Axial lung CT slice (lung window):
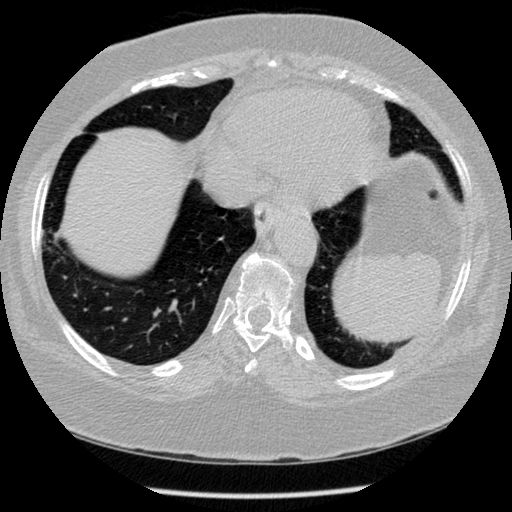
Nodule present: no